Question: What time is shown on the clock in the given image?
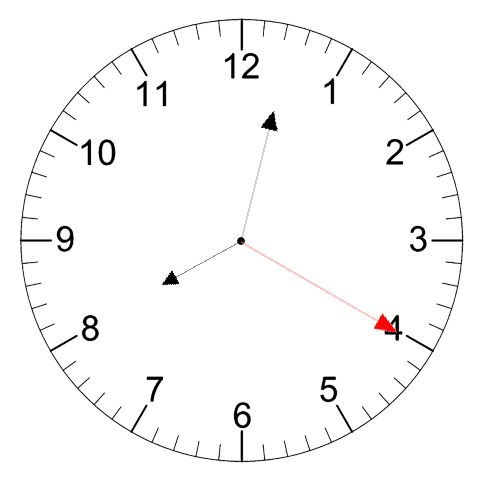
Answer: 08:02:20